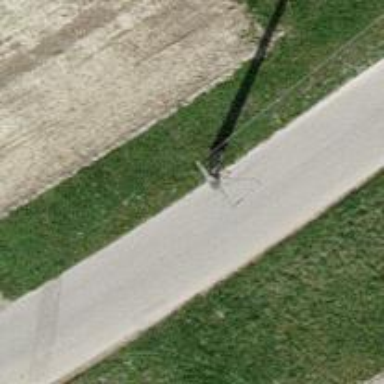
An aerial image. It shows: Power pole.